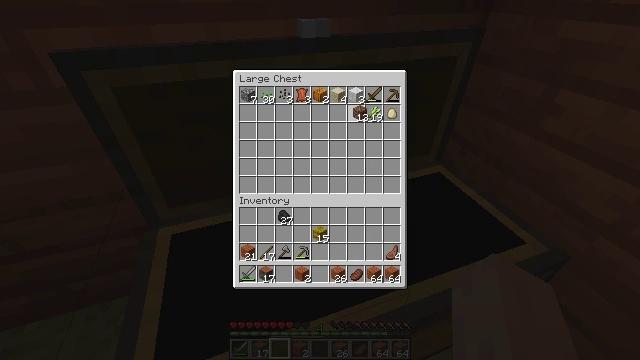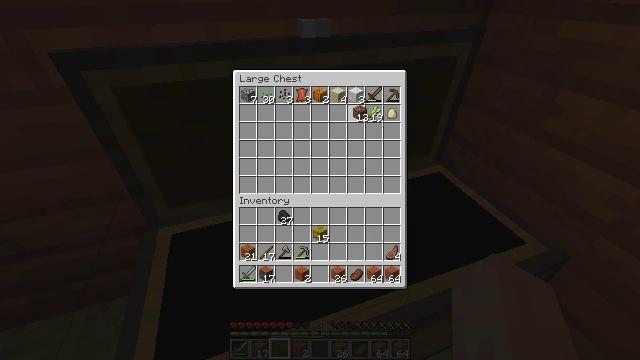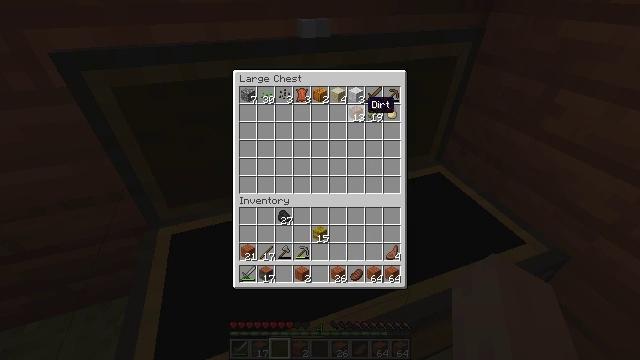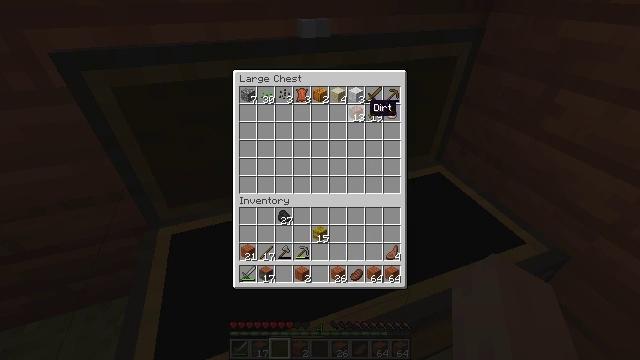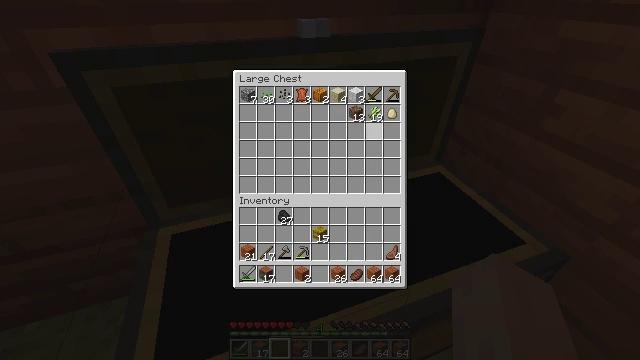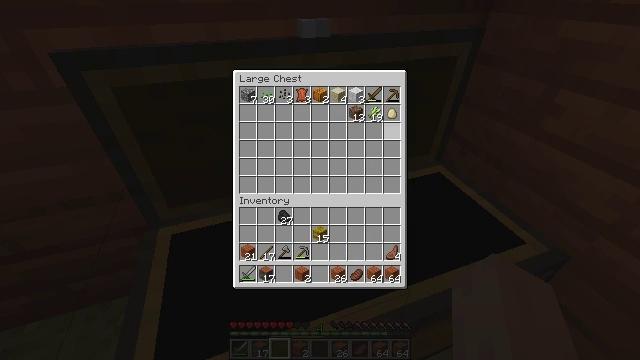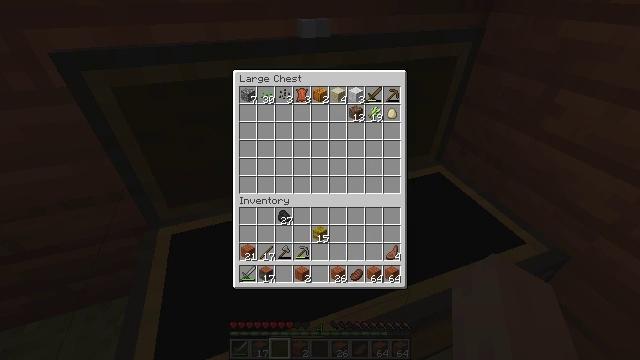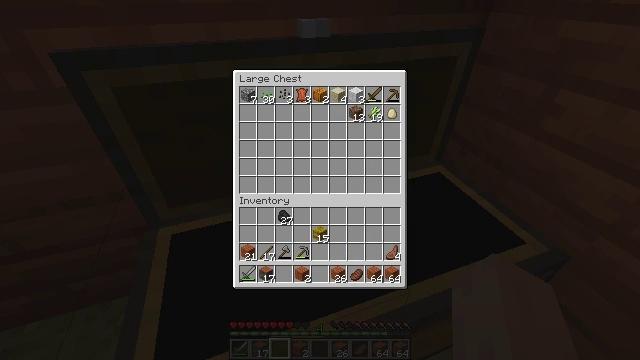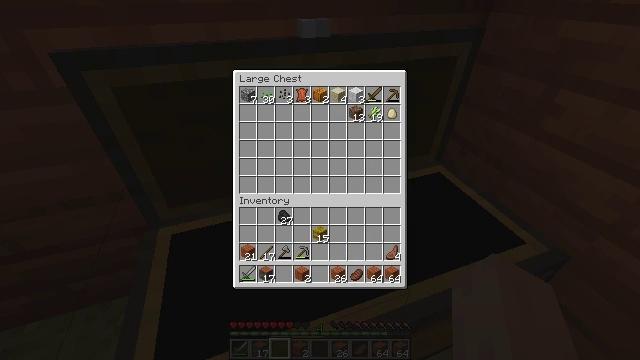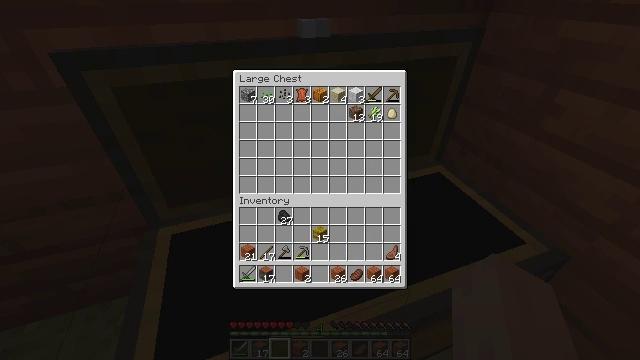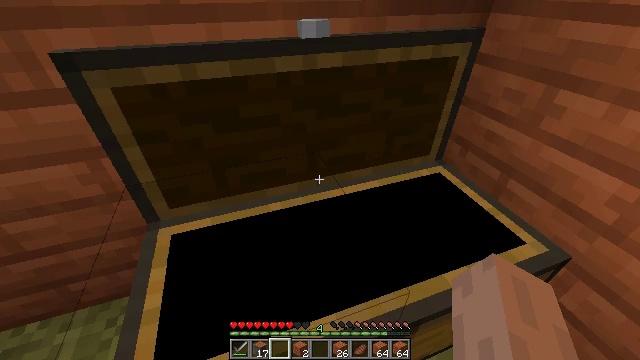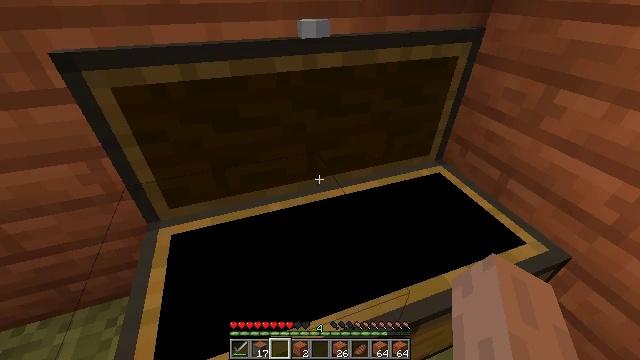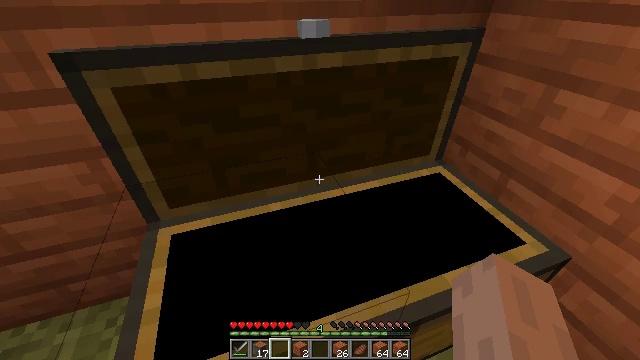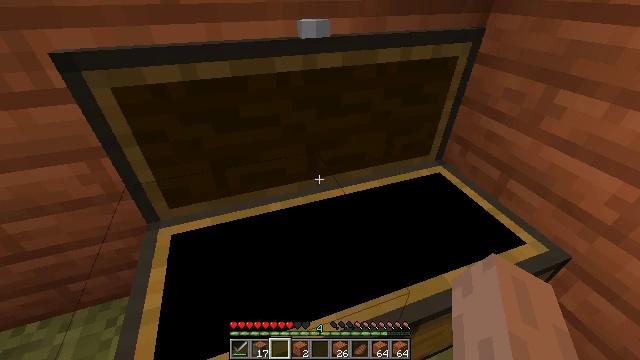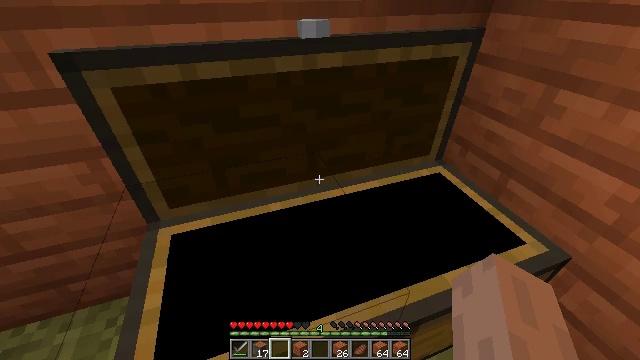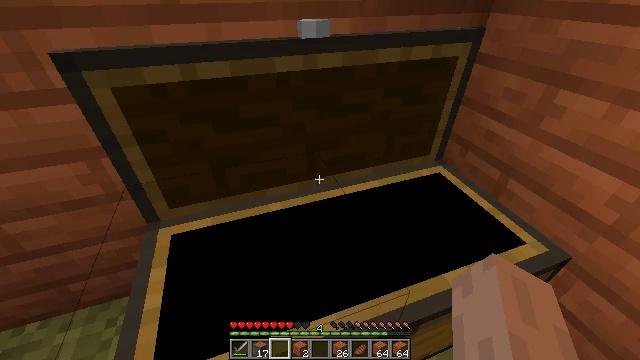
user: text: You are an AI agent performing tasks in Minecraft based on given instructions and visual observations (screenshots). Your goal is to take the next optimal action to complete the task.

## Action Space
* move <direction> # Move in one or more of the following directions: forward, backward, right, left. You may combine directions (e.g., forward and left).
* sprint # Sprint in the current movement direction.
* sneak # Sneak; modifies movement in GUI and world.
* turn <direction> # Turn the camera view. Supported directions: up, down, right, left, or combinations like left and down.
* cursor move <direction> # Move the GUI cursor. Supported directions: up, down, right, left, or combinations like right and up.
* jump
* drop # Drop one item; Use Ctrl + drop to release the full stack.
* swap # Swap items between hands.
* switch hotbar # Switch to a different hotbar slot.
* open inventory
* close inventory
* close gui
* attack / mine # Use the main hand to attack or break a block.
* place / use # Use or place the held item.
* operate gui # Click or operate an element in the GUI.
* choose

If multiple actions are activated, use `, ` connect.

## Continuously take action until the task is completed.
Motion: motion action
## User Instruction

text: Take acacia planks to craft an acacia door.
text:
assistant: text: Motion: operate gui
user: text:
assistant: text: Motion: no_op
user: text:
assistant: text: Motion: no_op
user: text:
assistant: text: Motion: cursor move right and down
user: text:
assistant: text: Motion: cursor move right and down
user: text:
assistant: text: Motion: cursor move right
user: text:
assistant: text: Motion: no_op
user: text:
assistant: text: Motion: no_op
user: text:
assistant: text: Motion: no_op
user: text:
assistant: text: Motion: no_op
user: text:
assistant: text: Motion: no_op
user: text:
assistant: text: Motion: no_op
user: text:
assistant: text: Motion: no_op
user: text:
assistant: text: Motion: no_op
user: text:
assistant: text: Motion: no_op
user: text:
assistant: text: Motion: no_op
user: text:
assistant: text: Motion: no_op
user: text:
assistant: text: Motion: no_op
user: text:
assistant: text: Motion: close gui
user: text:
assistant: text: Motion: open inventory
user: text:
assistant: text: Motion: open inventory
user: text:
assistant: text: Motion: no_op
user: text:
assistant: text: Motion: no_op
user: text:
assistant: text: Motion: no_op
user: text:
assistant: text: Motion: no_op
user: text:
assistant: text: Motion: turn right
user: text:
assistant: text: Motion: turn right and down
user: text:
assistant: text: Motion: turn right
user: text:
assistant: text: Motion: turn right
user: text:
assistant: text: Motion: turn right and up